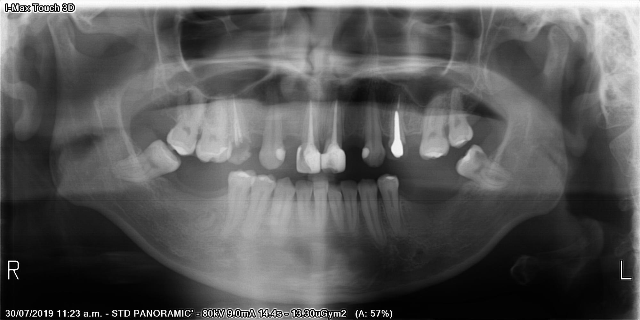
adult